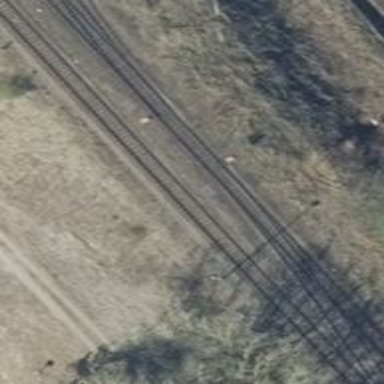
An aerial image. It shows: Railway yard.